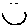
Label: smiley face